Question: I have a command that I want to restrict only to certain ranks. I'm using unreal3.2.6 IRC.
I read this:
But I still am not sure what I can do to check the users rank.
I want to see if the user is a "Voice" or higher. What could look up a user, and what can I do to check if they are a voice or higher? What are the values for each rank in order for me to check?
I'm only trying to check the current channel, not the whole IRC server.
For example:
When a user tries to execute a command '!roll' '(Rolls a dice)' and are not a Voice or higher, nothing would happen.
'''
if (data.Equals("!roll"))
{
//Check if user contains (@,+,etc?)
if(nickname.StartsWith(@..+..etc))
{
roll(nickname);
}
}
'''
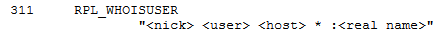
Answer: Instead of querying the user with a 'WHOIS' command, you need to query the applicable channel with the 'NAMES' command.
From <URL>:
> 3.2.5 Command: 'NAMES'Parameters: '<URL> to return information about. There is no error reply for bad channel names.If no '<channel>' parameter is given, a list of all channels and their occupants is returned. At the end of this list, a list of users who are visible but either not on any channel or not on a visible channel are listed as being on 'channel' "'*'".If the '<target>' parameter is specified, the request is forwarded to that server which will generate the reply.Wildcards are allowed in the '<target>' parameter.Numerics:'ERR_TOOMANYMATCHES' 'ERR_NOSUCHSERVER'
'RPL_NAMREPLY' 'RPL_ENDOFNAMES'Examples:'NAMES #twilight_zone,#42' ; Command to list visible users on #twilight_zone and #42'NAMES' ; Command to list all visible channels and users
Quering a channel with the 'NAMES' command will yield these two replies:
> '353' 'RPL_NAMREPLY''"( "=" / "*" / "@" ) <channel>'
':[ "@" / "+" ] <nick> *( " " [ "@" / "+" ] <nick> )'- '@''*''='
as well as:
> '366' 'RPL_ENDOFNAMES''"<channel> :End of NAMES list"'
You can split the list of nicks on the whitespace character, and determine whether the first character of a nick is a mode identifier ('+', '@', etc..) or an alphanumeric character (which implies that the user has no special mode on the channel.)
The IRC standard only defines '+' as a voiced user and '@' as a channel operator, but other servers can be known to use special characters like '~' for channel owner and '&' for "super" channel operators. As a general rule, you could simply check to see that the user has channel mode (other than the default) to verify that they're voiced or better.